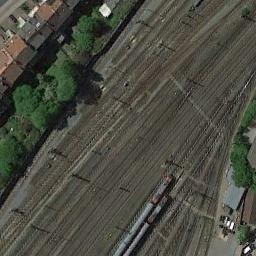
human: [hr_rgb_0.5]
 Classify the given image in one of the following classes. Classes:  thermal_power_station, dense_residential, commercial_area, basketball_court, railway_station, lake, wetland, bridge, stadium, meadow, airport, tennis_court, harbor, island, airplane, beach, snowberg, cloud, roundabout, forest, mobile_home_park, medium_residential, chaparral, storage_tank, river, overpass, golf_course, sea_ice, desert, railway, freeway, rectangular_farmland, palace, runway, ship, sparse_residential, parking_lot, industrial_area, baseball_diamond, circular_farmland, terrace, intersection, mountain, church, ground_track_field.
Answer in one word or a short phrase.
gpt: railway